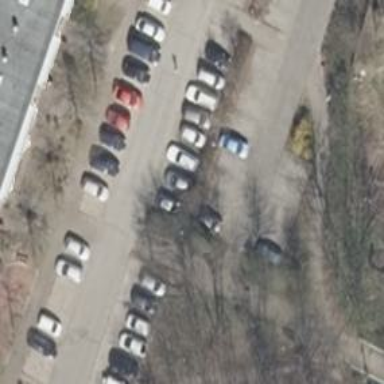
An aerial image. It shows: Parking aisle designated as service road.